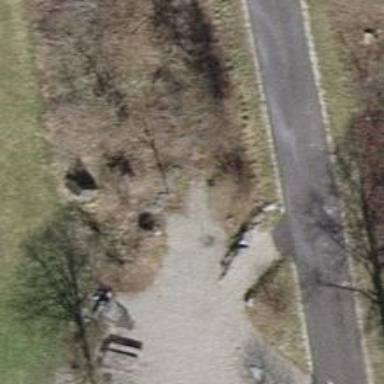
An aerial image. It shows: Brown bench.